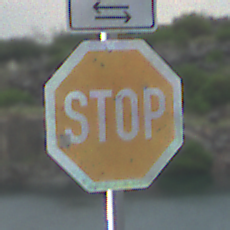
Verkehrszeichen: Stop
Zusatzzeichen oben: RichtungsangabeDurchPfeile9
Umgebung: Outdoor, Nature
Tageszeit: MorningAfternoon
Wetter: PartlyCloudy
Licht: Natural
Jahreszeit: NotSpecified
Kontrast: LowContrast